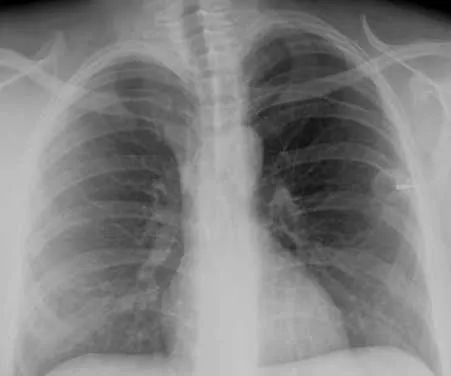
Postoperative x-ray after catheter implantation. The catheter tip is placed correctly in the superior caval vein.
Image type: radiology (x_ray)